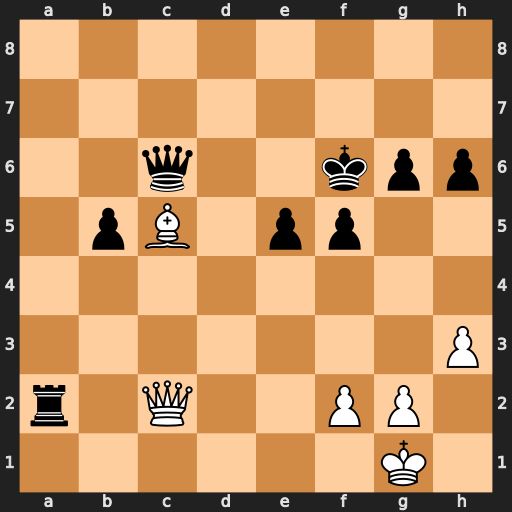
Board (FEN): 8/8/2q2kpp/1pB1pp2/8/7P/r1Q2PP1/6K1
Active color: w
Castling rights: -
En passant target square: -
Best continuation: Be7+ Kxe7 Qxc6